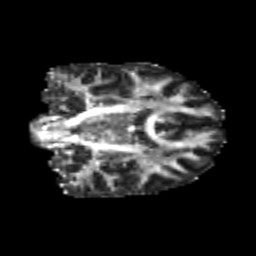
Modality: FA
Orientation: coronal
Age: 20
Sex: female
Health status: healthy
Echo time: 0.074 s